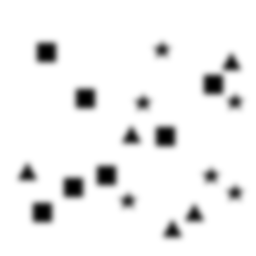
Squares: 7
Triangles: 5
Stars: 6
Total shapes: 18